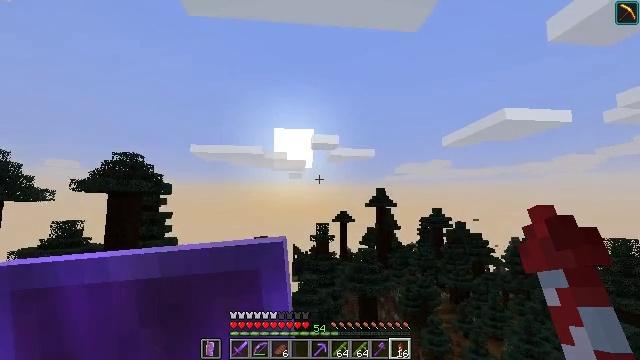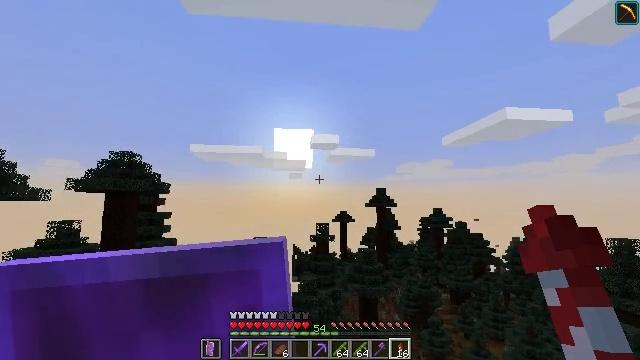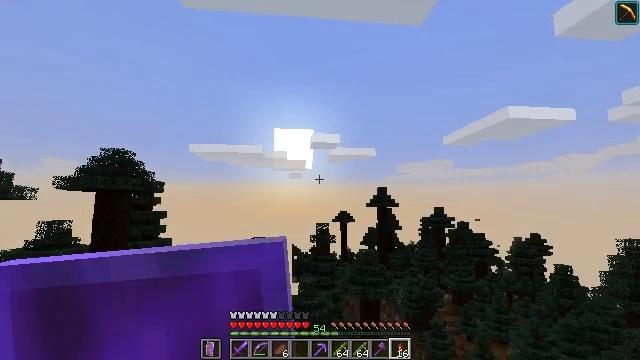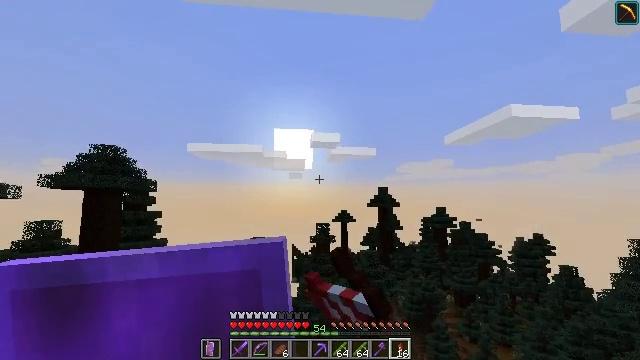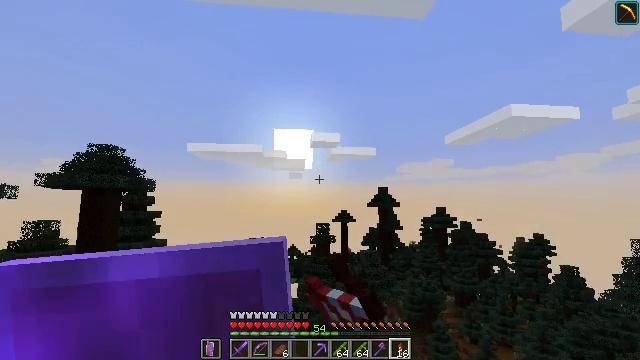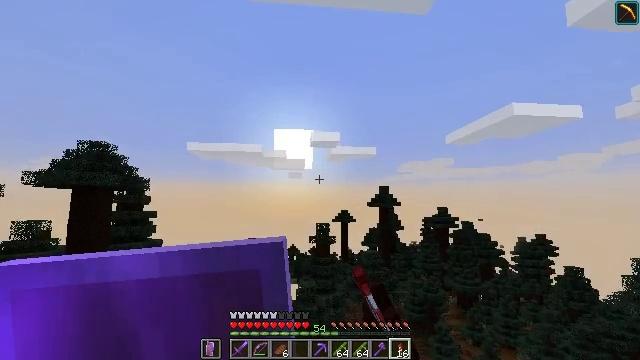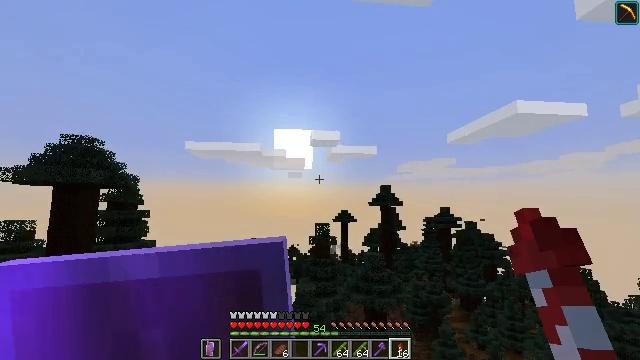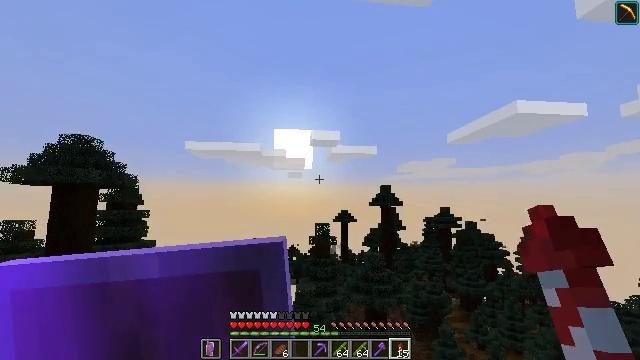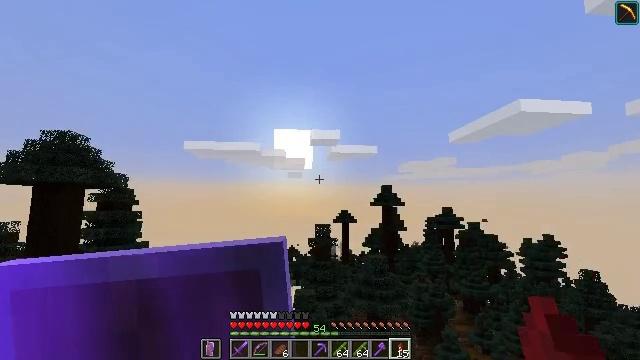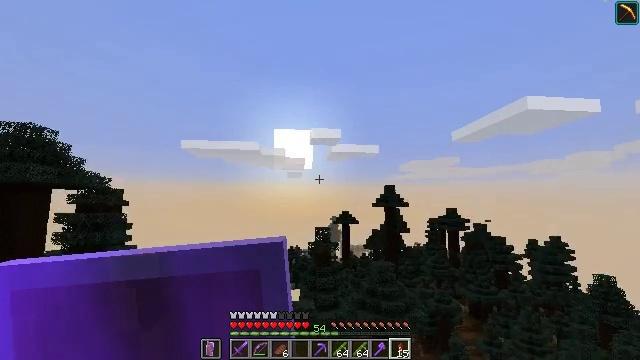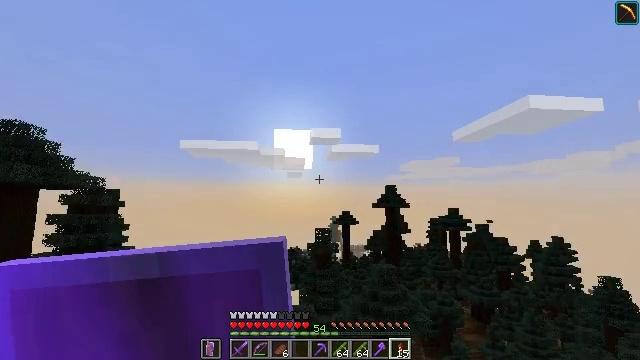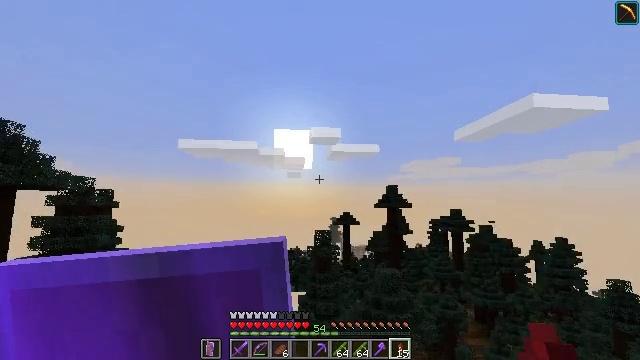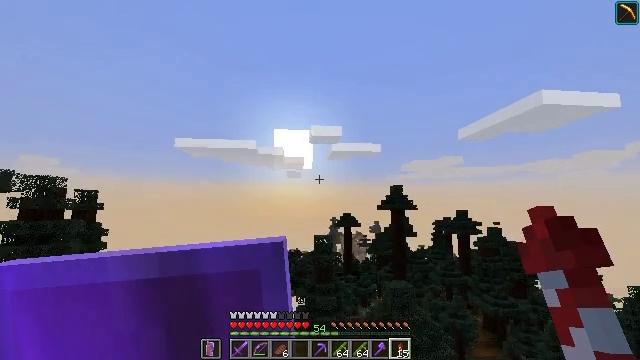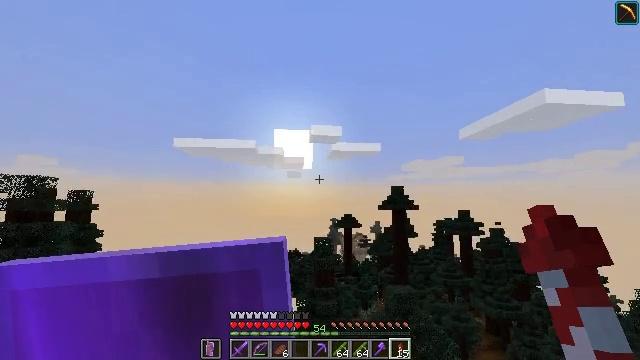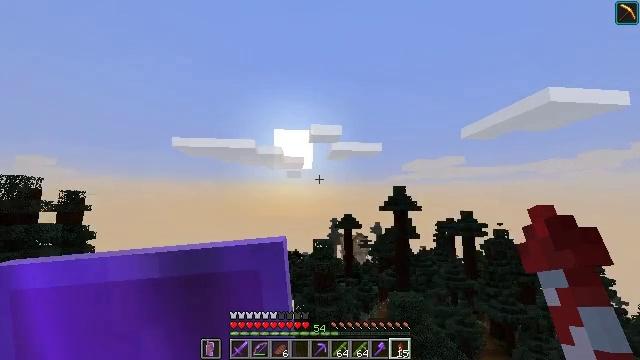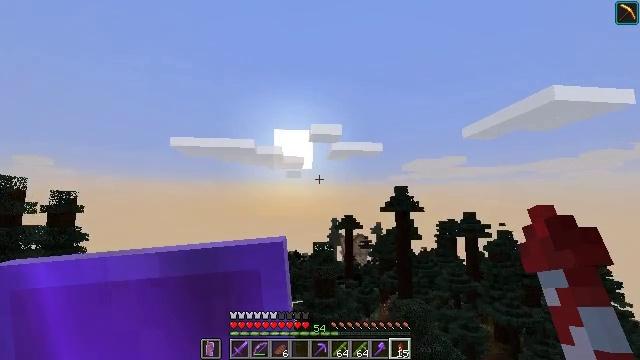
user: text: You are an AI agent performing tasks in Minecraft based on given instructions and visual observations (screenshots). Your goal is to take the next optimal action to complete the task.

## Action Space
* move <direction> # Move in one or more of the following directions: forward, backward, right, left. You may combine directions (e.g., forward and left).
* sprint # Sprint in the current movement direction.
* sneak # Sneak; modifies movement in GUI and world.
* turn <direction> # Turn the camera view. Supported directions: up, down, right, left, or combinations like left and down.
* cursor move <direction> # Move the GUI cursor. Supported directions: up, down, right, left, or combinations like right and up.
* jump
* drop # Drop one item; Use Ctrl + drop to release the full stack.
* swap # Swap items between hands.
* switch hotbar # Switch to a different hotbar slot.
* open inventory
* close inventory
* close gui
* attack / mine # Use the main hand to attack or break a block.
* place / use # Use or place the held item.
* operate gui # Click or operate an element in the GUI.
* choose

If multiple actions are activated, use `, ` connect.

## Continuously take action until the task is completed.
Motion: motion action
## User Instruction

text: Collect spruce log for building materials.
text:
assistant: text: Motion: no_op
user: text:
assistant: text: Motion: use / place
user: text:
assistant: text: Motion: use / place
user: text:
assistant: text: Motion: use / place
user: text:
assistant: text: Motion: no_op
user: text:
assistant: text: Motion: no_op
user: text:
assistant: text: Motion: no_op
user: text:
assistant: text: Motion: no_op
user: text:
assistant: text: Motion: no_op
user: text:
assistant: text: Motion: no_op
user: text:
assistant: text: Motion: no_op
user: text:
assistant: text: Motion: no_op
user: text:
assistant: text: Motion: no_op
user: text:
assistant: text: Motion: no_op
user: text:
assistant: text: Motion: no_op
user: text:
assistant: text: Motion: no_op
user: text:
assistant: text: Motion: no_op
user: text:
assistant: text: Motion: no_op
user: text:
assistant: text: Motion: no_op
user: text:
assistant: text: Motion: no_op
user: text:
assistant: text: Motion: no_op
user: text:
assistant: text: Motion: no_op
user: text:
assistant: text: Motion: no_op
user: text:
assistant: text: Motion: no_op
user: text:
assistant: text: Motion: no_op
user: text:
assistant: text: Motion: no_op
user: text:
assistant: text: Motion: no_op
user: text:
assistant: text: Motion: no_op
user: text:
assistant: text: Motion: no_op
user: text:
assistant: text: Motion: turn down